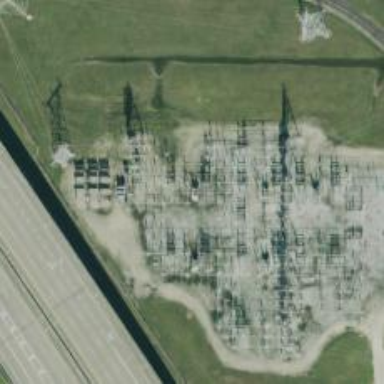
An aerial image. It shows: Switch used for power control.